Interaction volume radius: 5 \u00c5
Interaction volume height: 10 \u00c5
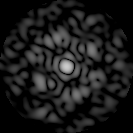
Disorder parameter: 0.7293